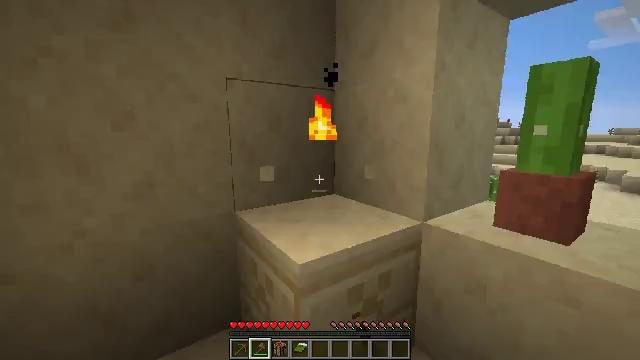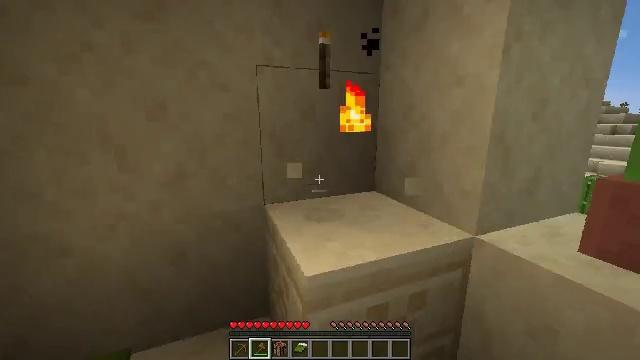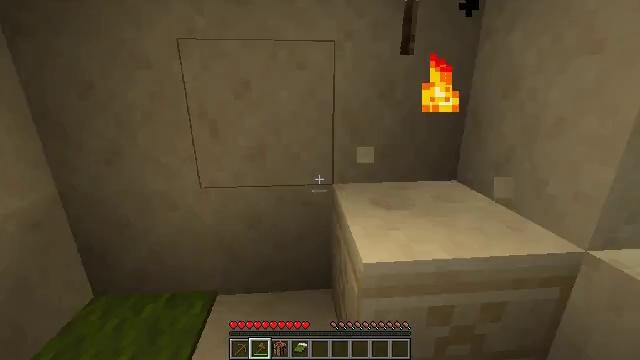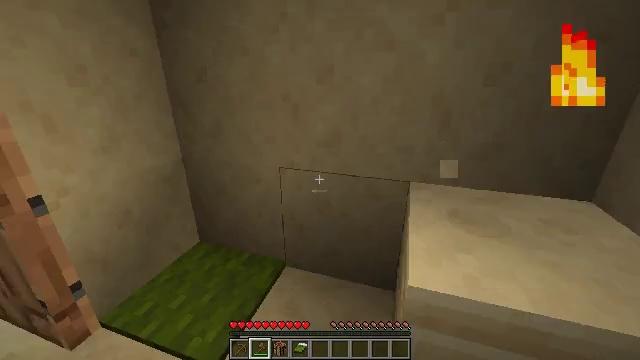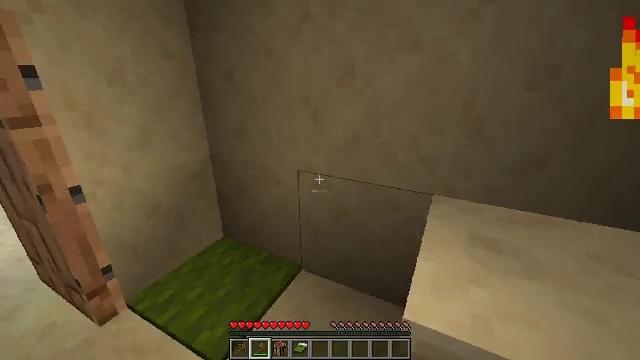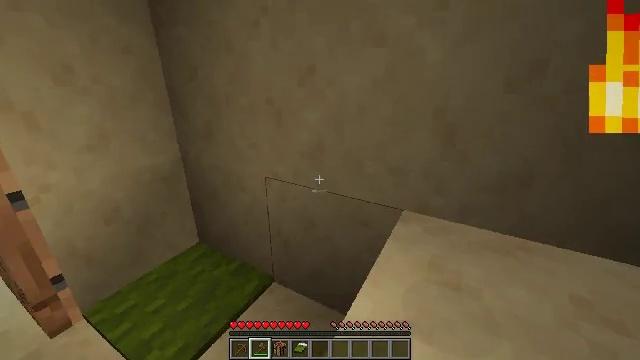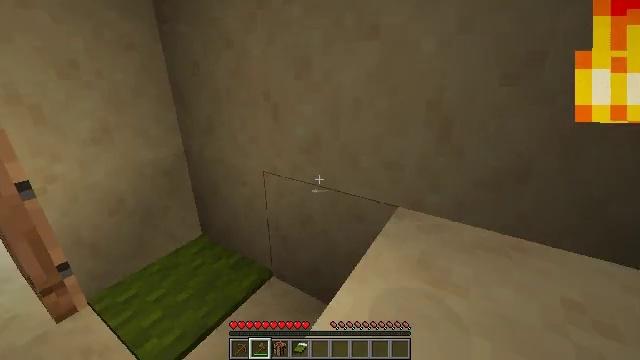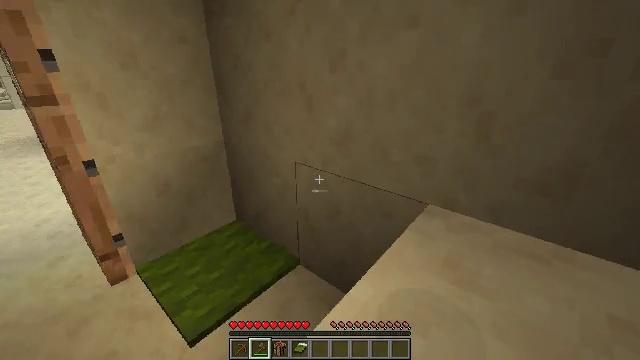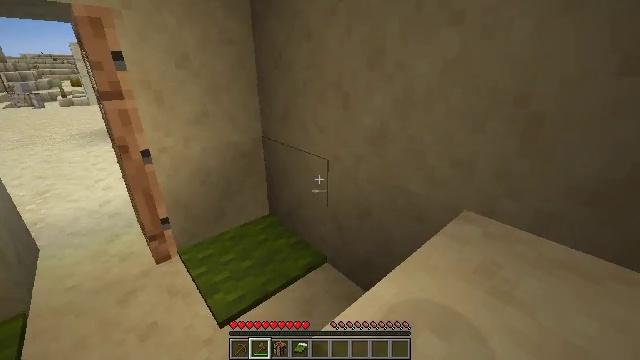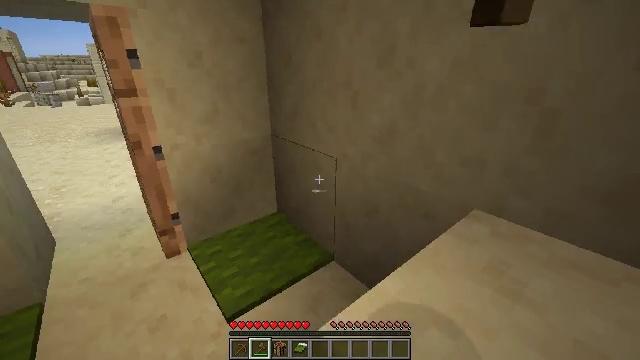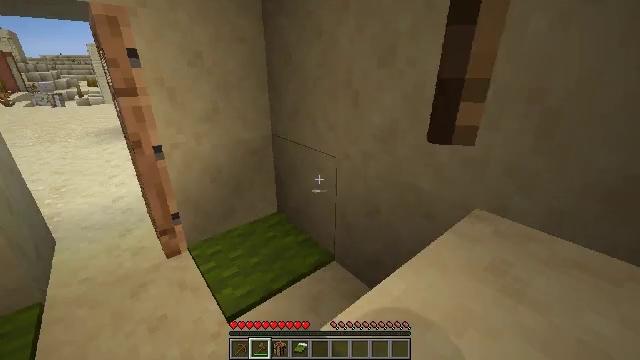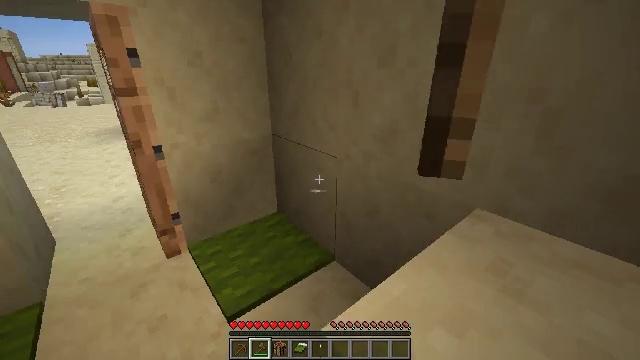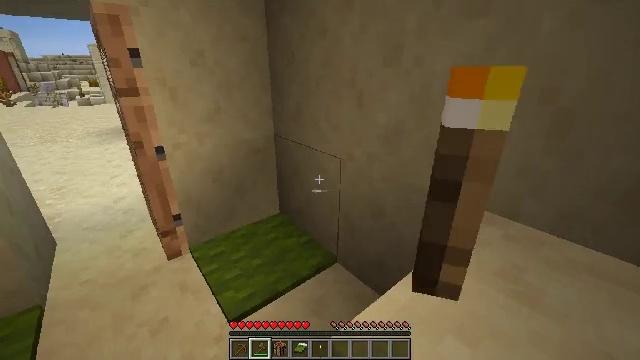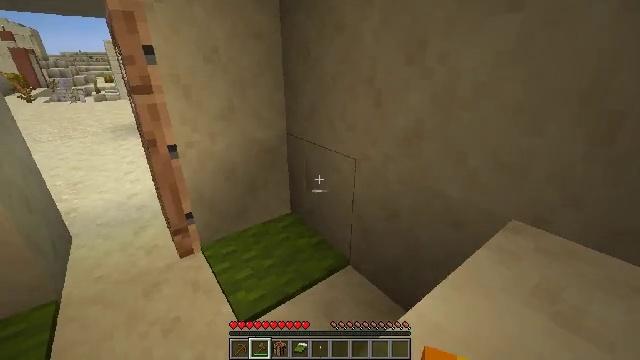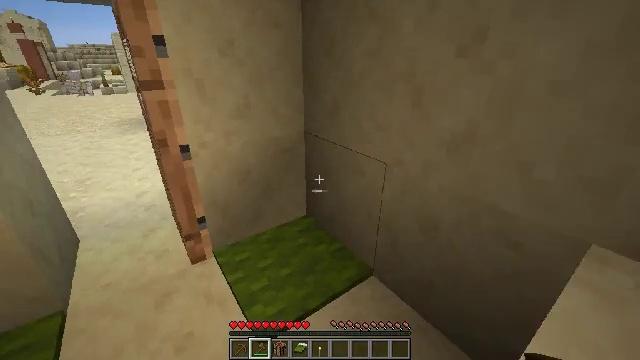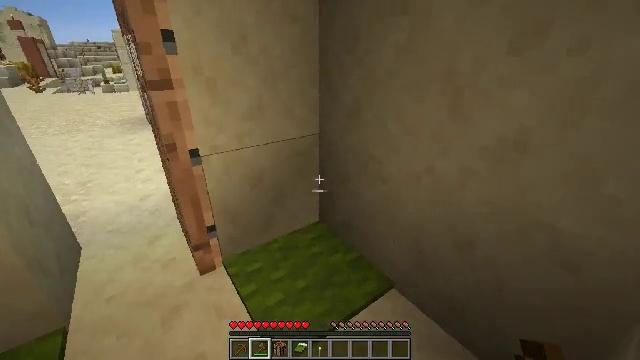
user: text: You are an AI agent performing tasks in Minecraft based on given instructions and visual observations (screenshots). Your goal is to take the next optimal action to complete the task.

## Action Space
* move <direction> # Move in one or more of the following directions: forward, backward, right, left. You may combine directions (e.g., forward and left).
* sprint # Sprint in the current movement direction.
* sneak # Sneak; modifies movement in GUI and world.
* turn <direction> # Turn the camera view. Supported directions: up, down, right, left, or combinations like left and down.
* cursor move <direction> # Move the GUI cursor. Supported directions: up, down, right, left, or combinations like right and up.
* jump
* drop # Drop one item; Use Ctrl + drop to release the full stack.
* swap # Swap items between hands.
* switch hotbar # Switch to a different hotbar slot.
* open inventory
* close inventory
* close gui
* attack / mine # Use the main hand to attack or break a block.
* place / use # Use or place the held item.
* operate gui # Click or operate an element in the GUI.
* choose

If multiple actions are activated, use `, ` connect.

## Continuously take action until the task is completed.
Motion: motion action
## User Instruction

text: Break the mature wheat plants.
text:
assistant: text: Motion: move forward and move right, turn left and down
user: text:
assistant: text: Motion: move forward and move right, turn left and down
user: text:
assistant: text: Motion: move forward and move right, turn left and down
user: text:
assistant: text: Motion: move forward and move right, turn left
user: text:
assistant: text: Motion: move forward and move right, turn left
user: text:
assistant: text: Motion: move forward and move right, turn left
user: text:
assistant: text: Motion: move forward and move right, turn left and down
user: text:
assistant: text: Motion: move forward and move right, turn left
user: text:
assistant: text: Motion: move forward and move right, turn left
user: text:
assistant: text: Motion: move forward and move right
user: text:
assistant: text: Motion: move forward and move right
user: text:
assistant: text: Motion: move forward
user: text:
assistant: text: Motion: move forward, turn left
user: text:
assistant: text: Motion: move forward and move left, turn left and down
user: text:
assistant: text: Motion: move forward and move left
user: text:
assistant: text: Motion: move forward and move left, turn left
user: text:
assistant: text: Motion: move forward and move left, turn left and down
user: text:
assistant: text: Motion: move forward and move left, turn left and down
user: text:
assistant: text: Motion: move forward and move left, turn left
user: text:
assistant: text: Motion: move forward and move left
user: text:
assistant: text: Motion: move forward and move left
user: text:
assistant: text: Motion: move forward
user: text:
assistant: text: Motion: move forward
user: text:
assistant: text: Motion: move forward, turn right
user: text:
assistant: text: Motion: move forward, turn right and up
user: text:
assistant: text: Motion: move forward, turn right and up
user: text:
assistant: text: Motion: move forward, turn right and up
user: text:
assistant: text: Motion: move forward, turn right
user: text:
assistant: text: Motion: move forward
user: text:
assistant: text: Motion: move forward